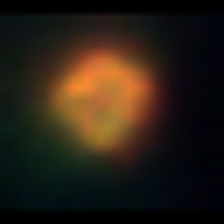
Taxon: NanoPlankton
Group: Other